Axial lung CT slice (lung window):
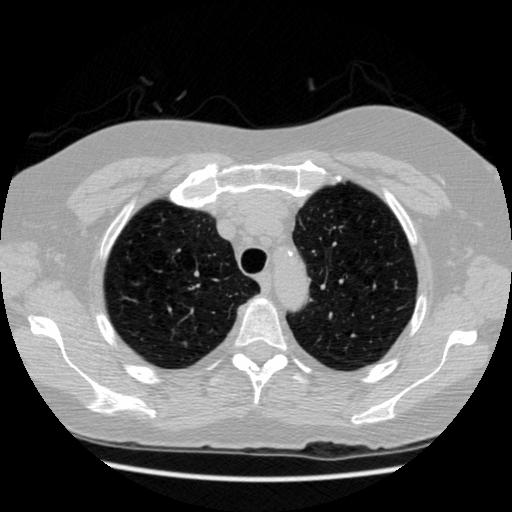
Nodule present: no